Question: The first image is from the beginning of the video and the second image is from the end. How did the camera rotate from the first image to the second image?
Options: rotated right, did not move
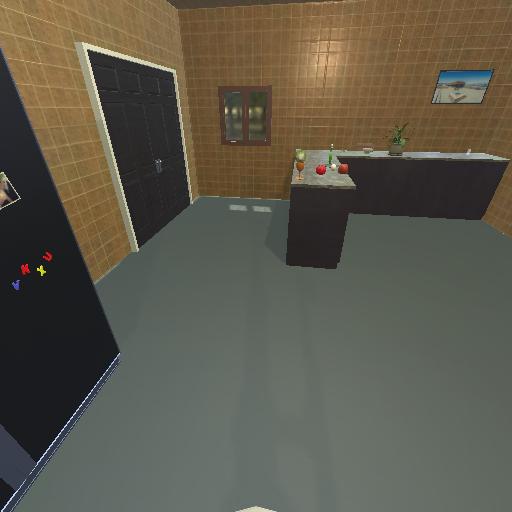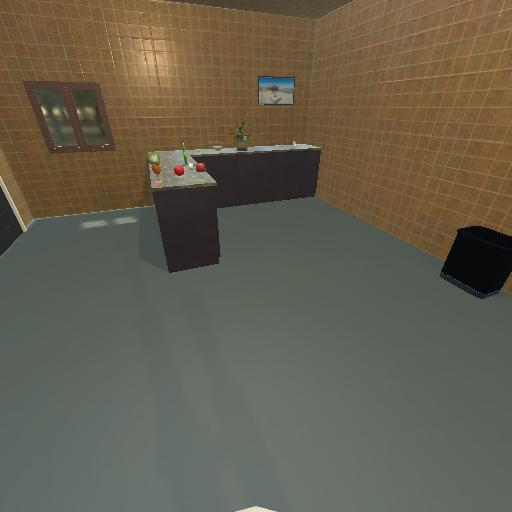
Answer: rotated right